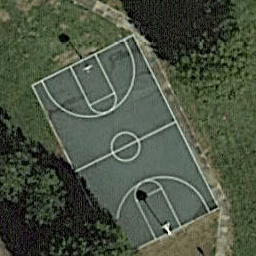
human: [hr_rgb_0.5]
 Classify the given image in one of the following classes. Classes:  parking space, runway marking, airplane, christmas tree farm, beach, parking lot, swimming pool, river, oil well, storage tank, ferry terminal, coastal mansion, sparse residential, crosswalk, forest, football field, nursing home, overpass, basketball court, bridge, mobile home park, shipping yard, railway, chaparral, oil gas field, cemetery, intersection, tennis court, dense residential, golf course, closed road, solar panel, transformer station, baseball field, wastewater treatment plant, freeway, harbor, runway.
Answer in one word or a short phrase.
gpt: basketball court